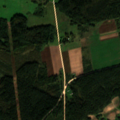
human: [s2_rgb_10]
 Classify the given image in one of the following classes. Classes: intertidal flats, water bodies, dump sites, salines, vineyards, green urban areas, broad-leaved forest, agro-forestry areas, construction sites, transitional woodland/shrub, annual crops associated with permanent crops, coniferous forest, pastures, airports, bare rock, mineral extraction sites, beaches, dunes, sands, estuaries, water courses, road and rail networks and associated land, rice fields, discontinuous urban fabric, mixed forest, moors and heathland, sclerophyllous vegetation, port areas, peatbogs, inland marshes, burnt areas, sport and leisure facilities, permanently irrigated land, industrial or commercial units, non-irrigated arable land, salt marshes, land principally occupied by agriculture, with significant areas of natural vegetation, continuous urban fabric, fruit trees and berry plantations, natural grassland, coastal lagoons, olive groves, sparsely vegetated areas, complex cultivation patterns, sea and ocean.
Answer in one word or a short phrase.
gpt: discontinuous urban fabric, non-irrigated arable land, pastures, complex cultivation patterns, coniferous forest, mixed forest, transitional woodland/shrub